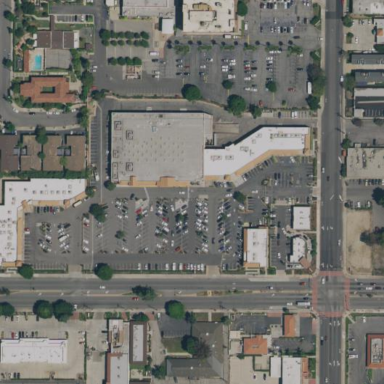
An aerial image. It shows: Parking area with surface.